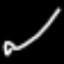
Label: squiggle